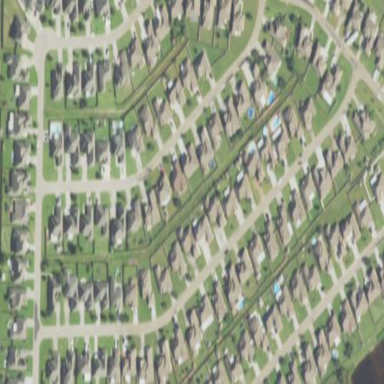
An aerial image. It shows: Neighborhood.